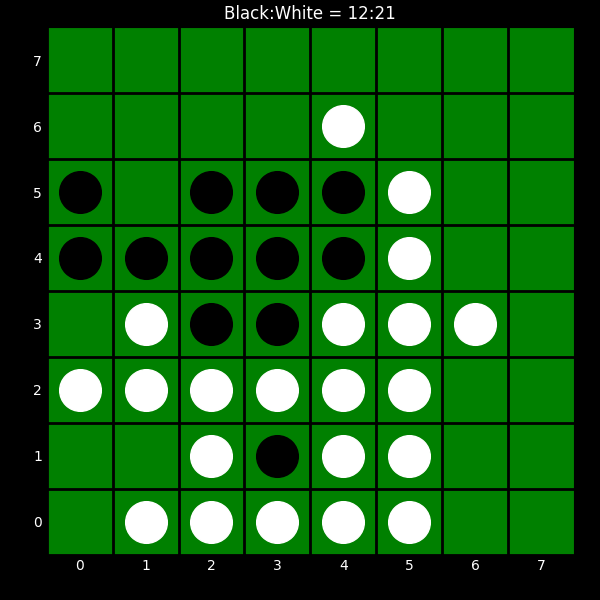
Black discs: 12
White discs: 21